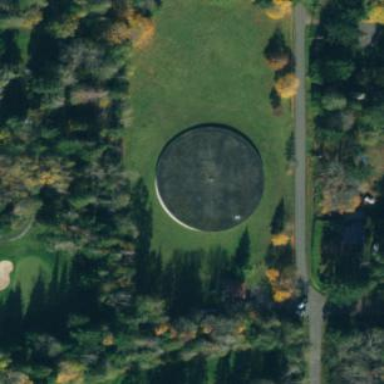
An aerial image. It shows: Covered man-made reservoir.